Question: i am using jquery-ui autocomplete and making a ajax call inside the autocomplete function i am calling my controller action which returns Json , but suggestions is not showing in dropdown
'''
function log(message) {
$("<div>").text(message).prependTo("#log");
$("#log").scrollTop(0);
}
$("#search").autocomplete({
source: function (request, response) {
$.ajax({
url: "/Home/GetCompanyNames",
dataType: "jsonp",
data: "searchterm=" + request.term,
success: function (data) {
response($.map(data, function (item) {
alert(item.Value);
return {
label: item.Name,
value: item.Name
};
}));
}
});
},
minLength: 2,
select: function (event, ui) {
log(ui.item ?
"Selected: " + ui.item.label :
"Nothing selected, input was " + this.value);
},
open: function () {
$(this).removeClass("ui-corner-all").addClass("ui-corner-top");
},
close: function () {
$(this).removeClass("ui-corner-top").addClass("ui-corner-all");
}
});
});
'''
'''
public JsonResult GetCompanyNames (string searchterm)
{
var companies = context.companyService.Query().Where(x => x.Name.Contains(searchterm)).ToList();
var list = companies.Select(item => new SearchJsonModel
{
LogoUrl = item.Logo != null || item.Logo != "" ? "<img src='/Upload/" + item.Logo + "' />" : "<img src='/home/image?image=" + item.Name + "' />", Name = item.Name, Value = item.InternetName
}).Select(model => (model)).ToList();
return Json(list, JsonRequestBehavior.AllowGet);
}
'''
'''
public class SearchJsonModel
{
public string Name { get; set; }
public string Value { get; set; }
public string LogoUrl { get; set; }
}
'''

Please ask me if you need more detail and thanks in advance .
now i am trying to access selected value in select callback but its giving 'Undefined'
'''
select: function (event, ui) {
alert(ui.item.Name);
alert(ui.item.Value);
alert(ui.item.LogoUrl);
},
'''
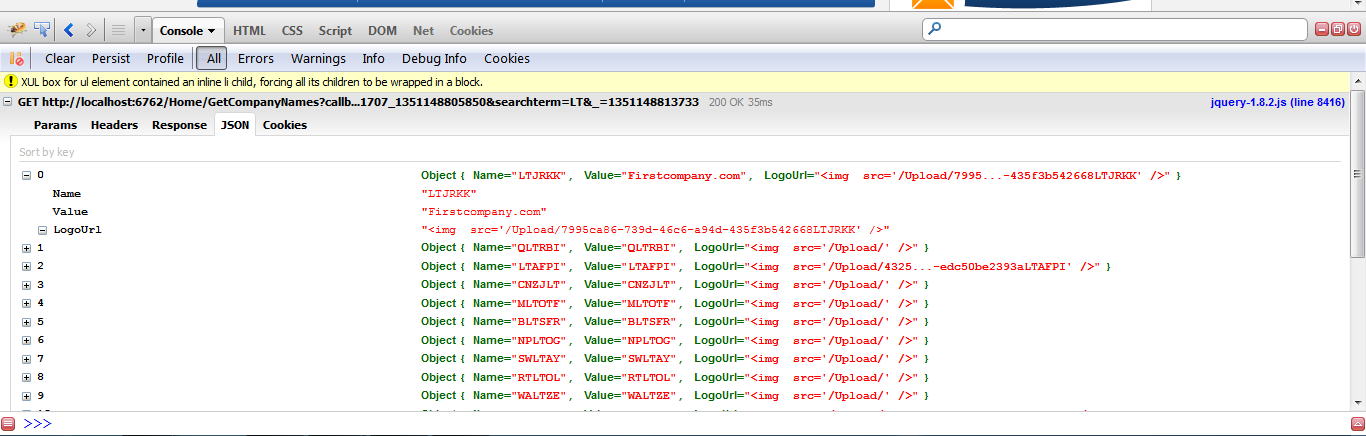
Answer: You have defined your 'dataType' as 'jsonp' but it looks like you are returning standard 'json', try changing your 'dataType':
'''
$("#search").autocomplete({
source: function (request, response) {
$.ajax({
url: "/Home/GetCompanyNames",
dataType: "json",
data: "searchterm=" + request.term,
success: function (data) {
response($.map(data, function (item) {
return {
label: item.Name,
value: item.Name
};
}));
}});
},
minLength: 2,
select: function (event, ui) {
log(ui.item ? "Selected: " + ui.item.label : "Nothing selected, input was " + this.value);
},
open: function () {
$(this).removeClass("ui-corner-all").addClass("ui-corner-top");
},
close: function () {
$(this).removeClass("ui-corner-top").addClass("ui-corner-all");
}
});
'''